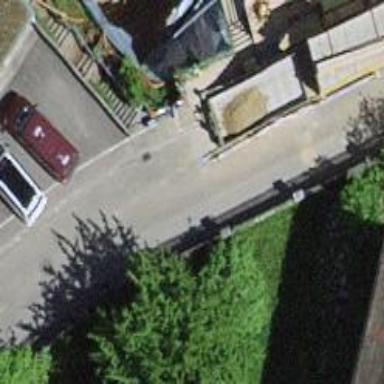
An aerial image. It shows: Road with steps.